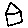
Label: house